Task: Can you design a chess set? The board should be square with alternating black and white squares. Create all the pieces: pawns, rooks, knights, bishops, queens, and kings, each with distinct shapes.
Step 180:
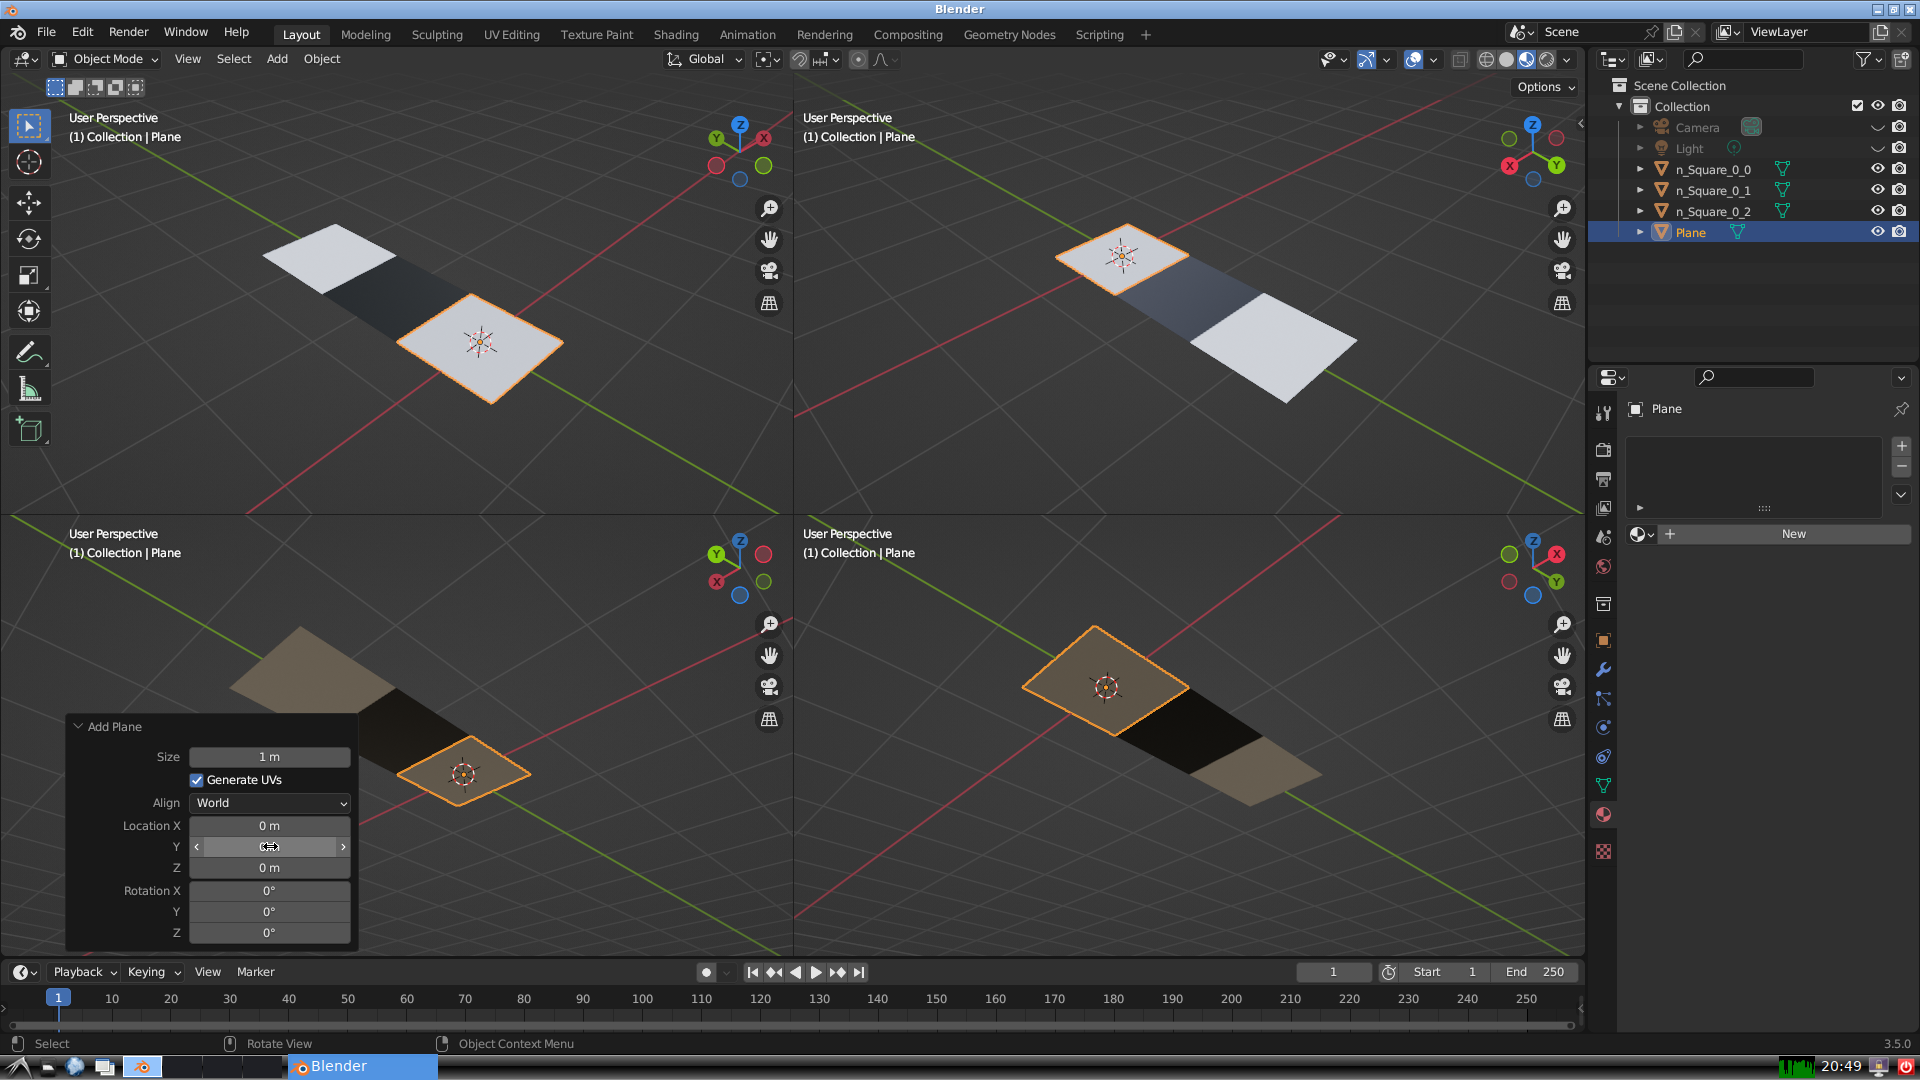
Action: click: no